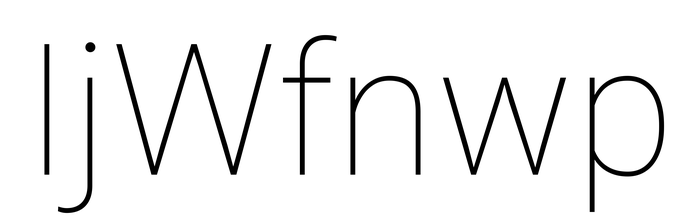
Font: Roboto_Thin